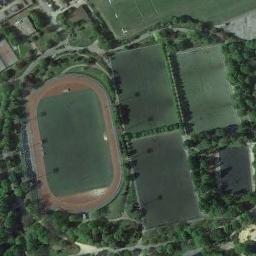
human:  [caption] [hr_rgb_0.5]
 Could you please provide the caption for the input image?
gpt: There are many trees near the ground track field .

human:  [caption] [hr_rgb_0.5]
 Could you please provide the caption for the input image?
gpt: The colors on both sides of the track are not symmetrical .

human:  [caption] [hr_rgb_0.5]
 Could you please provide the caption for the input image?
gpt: The track and field is built on the lawn, Surrounded by many buildings and vegetation .

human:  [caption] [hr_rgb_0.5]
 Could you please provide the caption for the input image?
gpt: The ground track field is surrounded by a grove of trees and some lawns are next to the ground track field .

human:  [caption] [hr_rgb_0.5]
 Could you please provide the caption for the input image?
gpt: There are green lawns and trees around the ground track field .